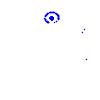
Particle: pion